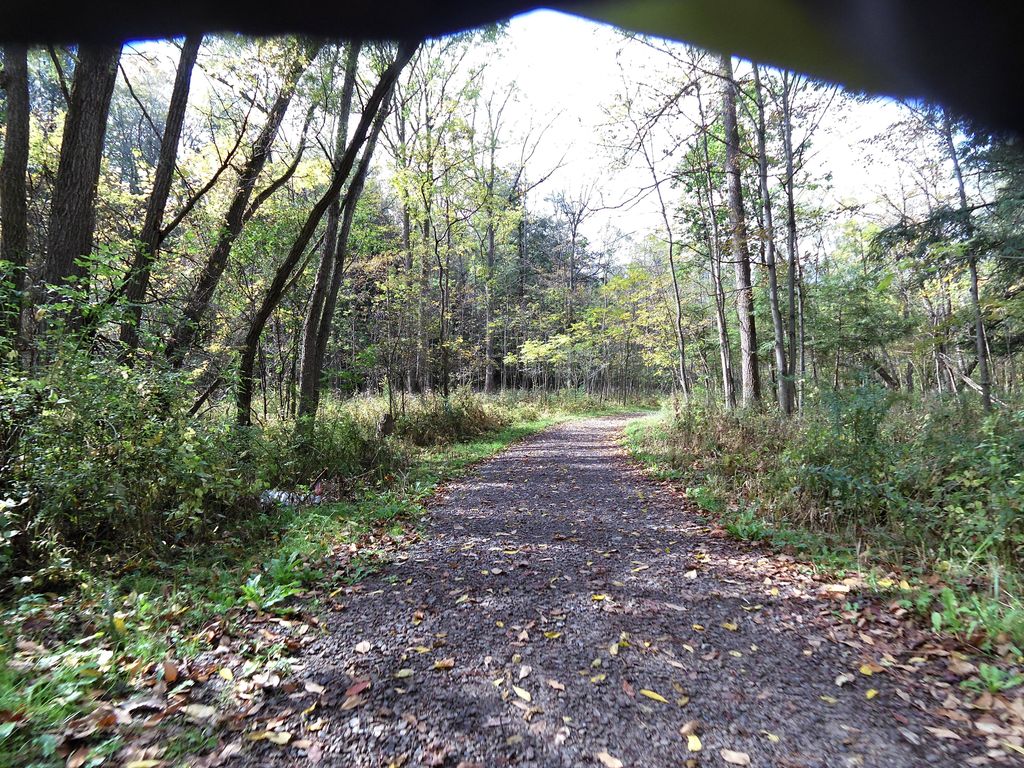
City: hamilton